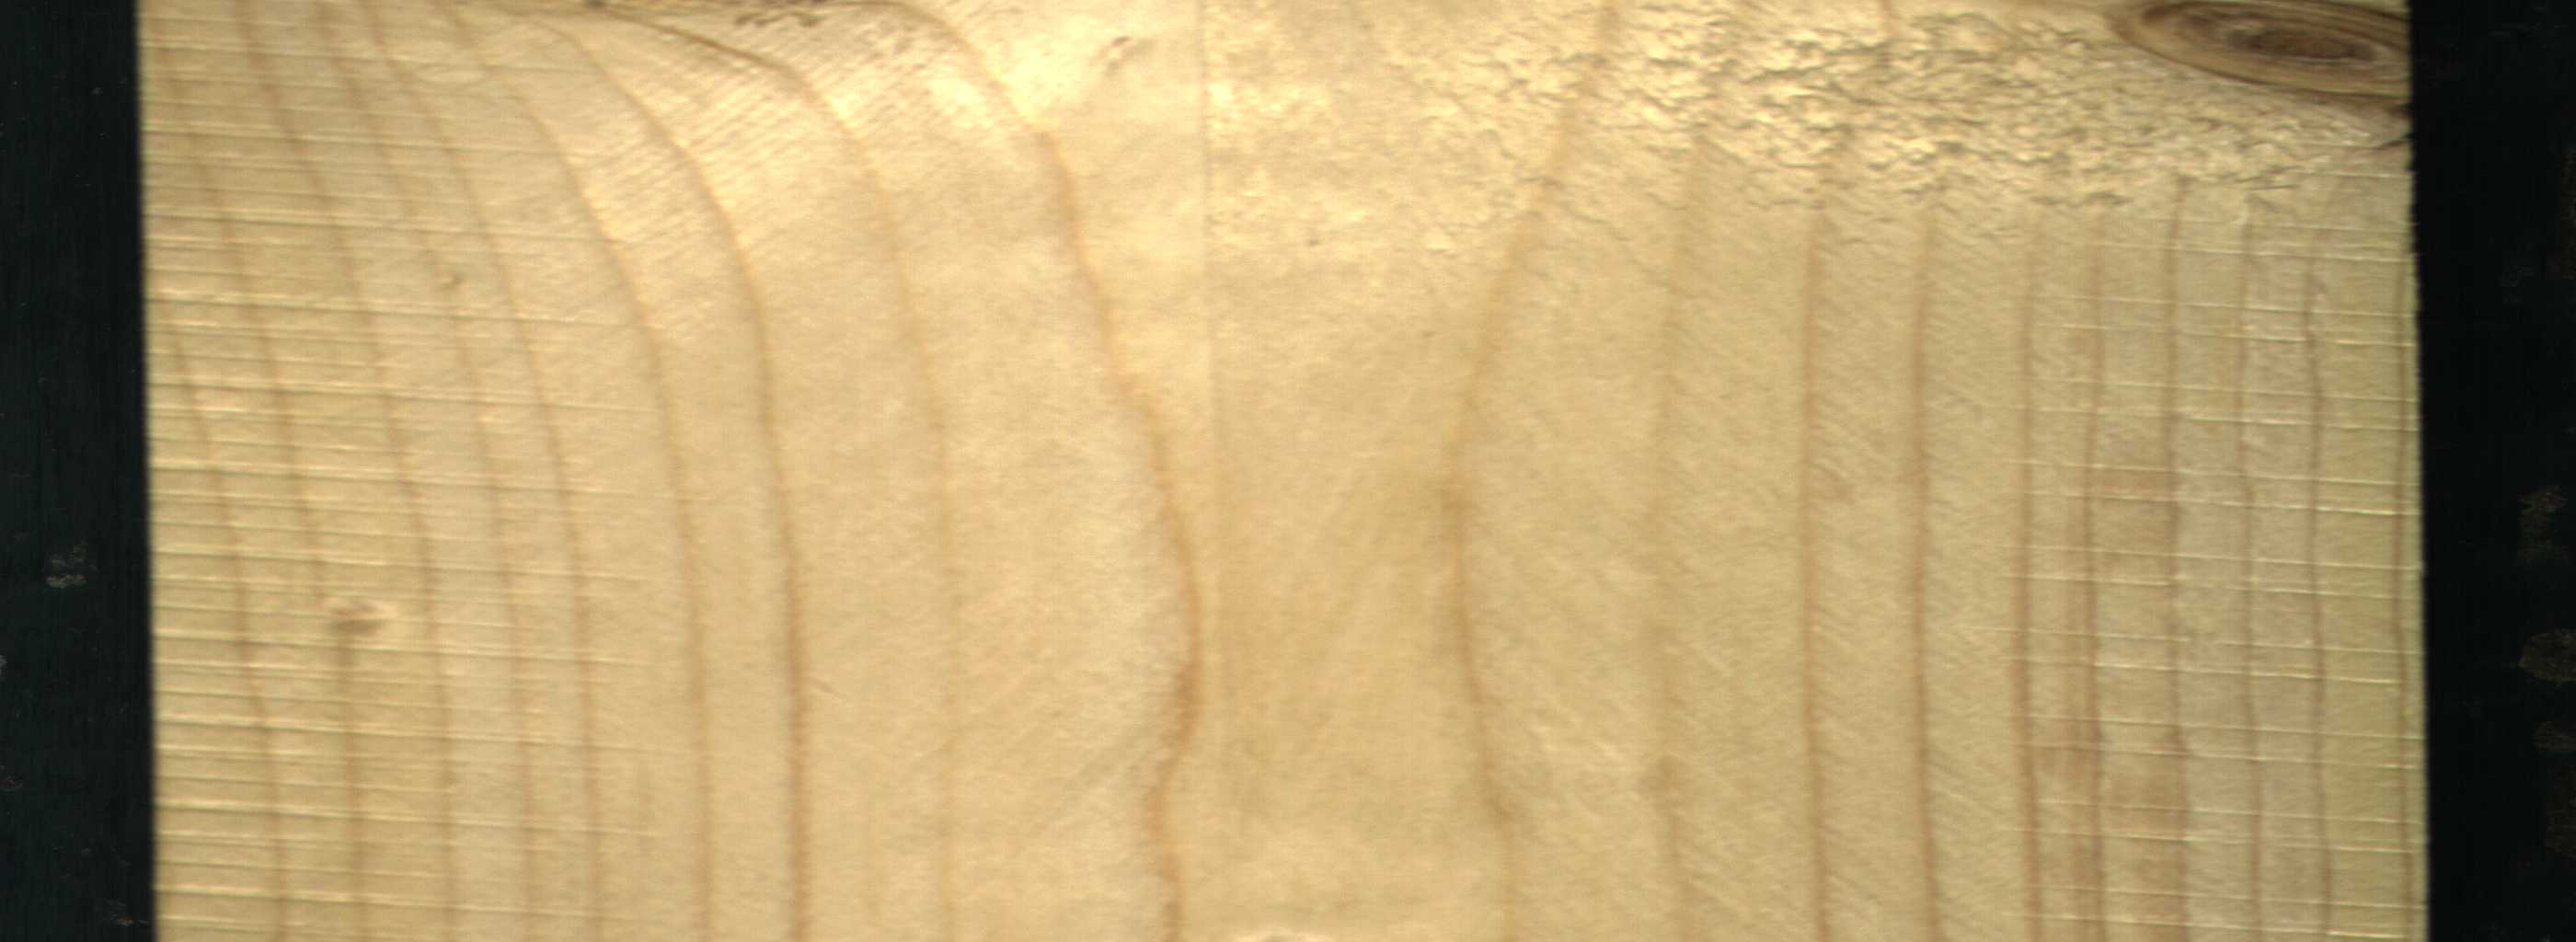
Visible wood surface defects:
Live_Knot